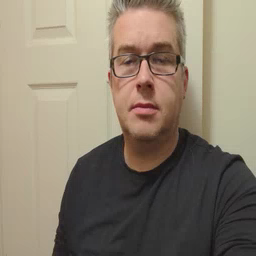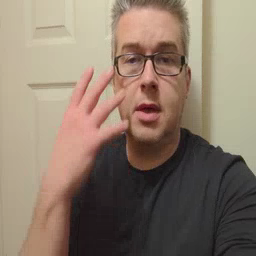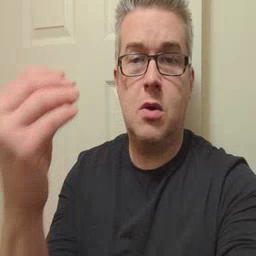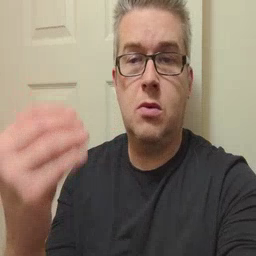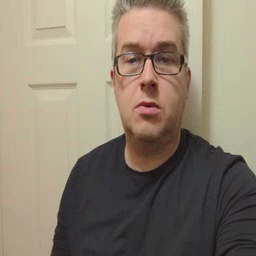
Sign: go